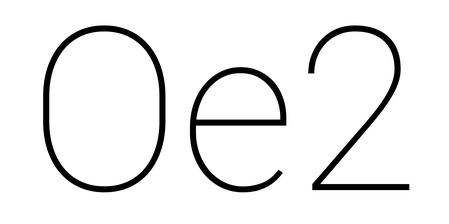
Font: Roboto_Thin